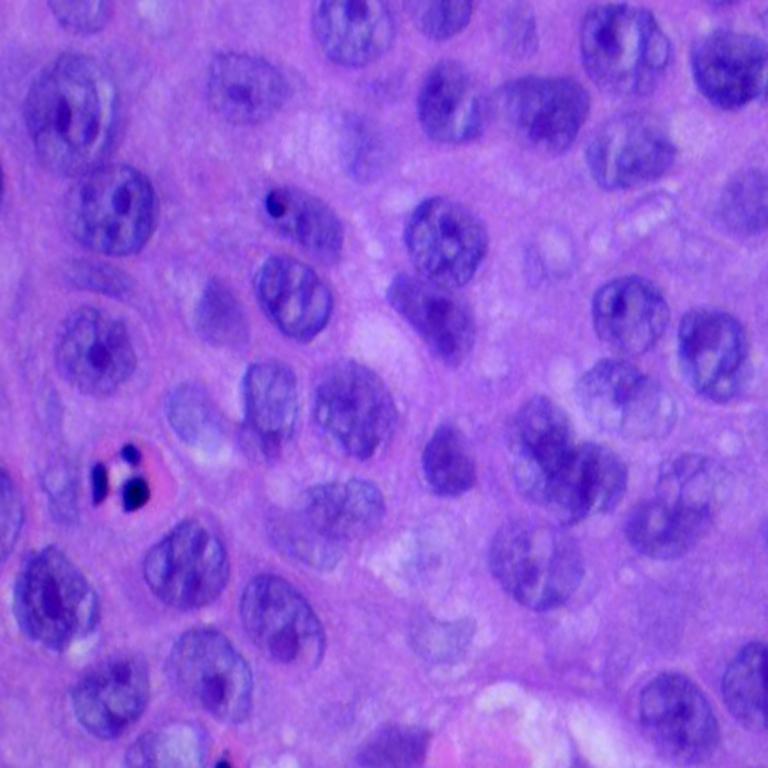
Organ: lung
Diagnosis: squamous carcinomas